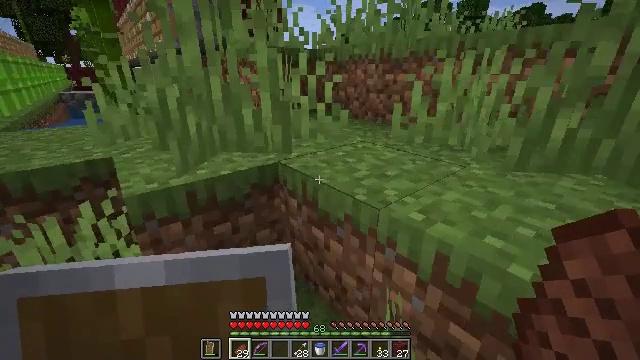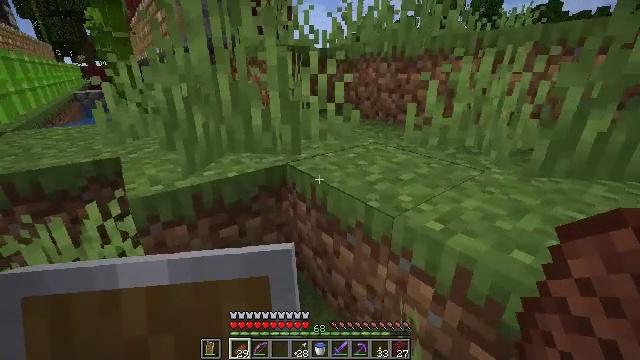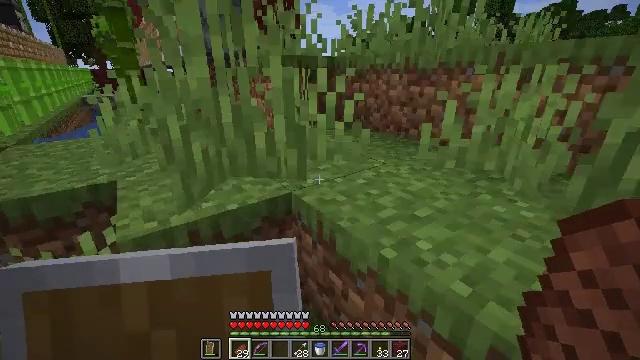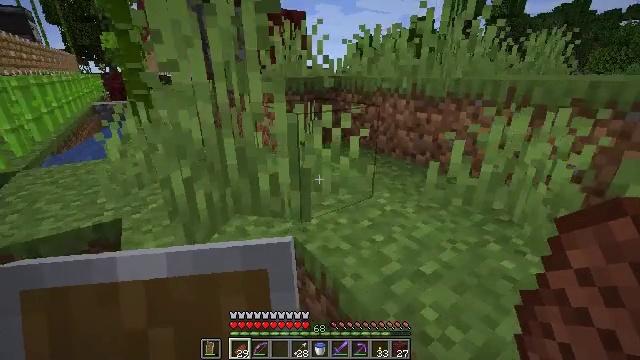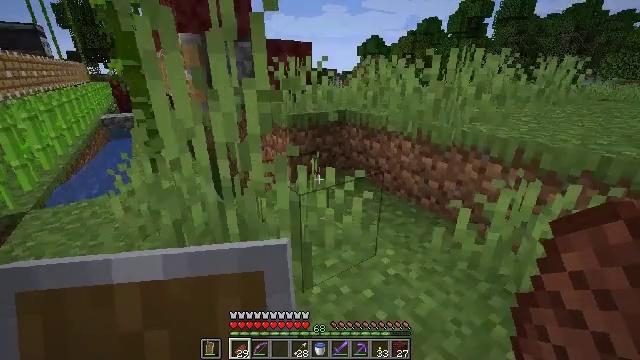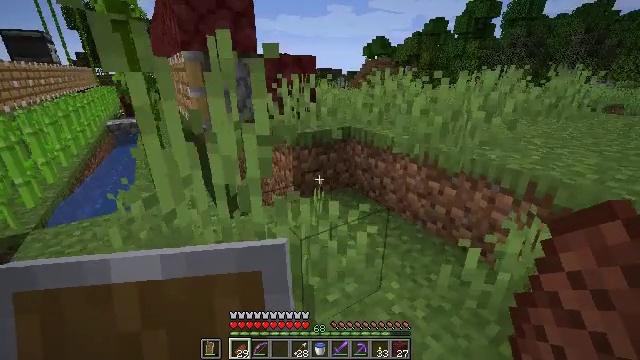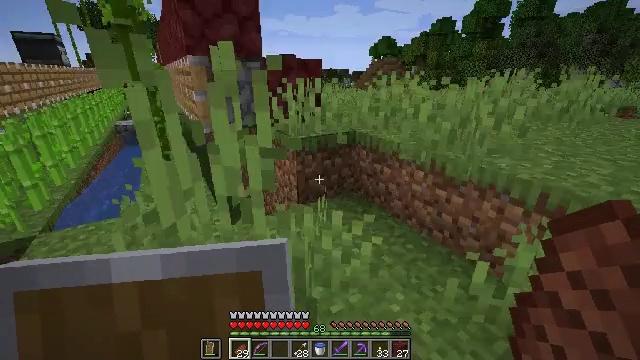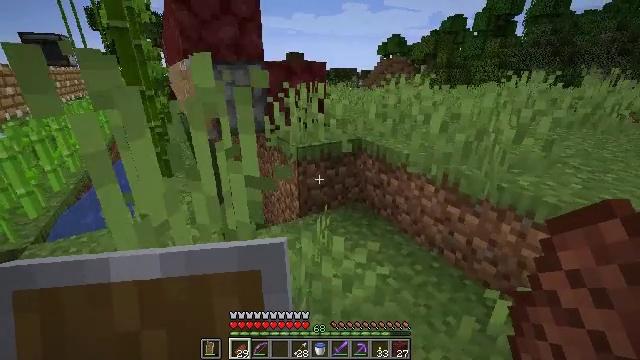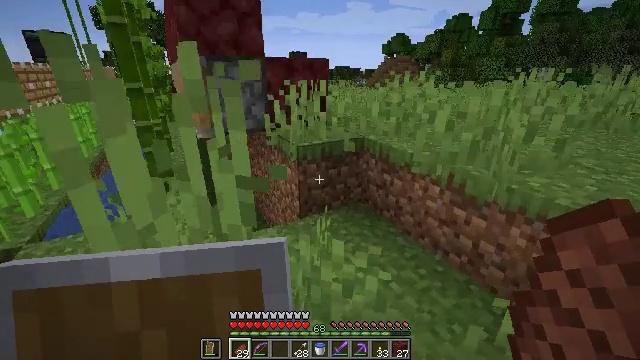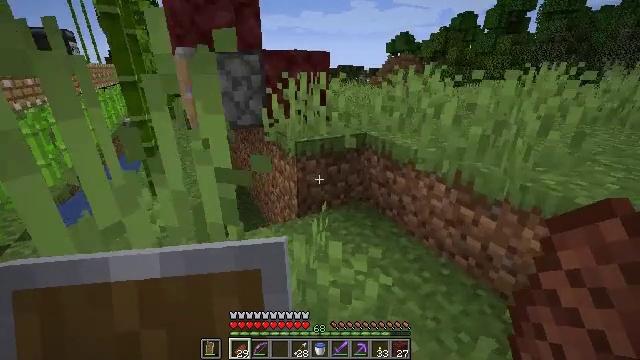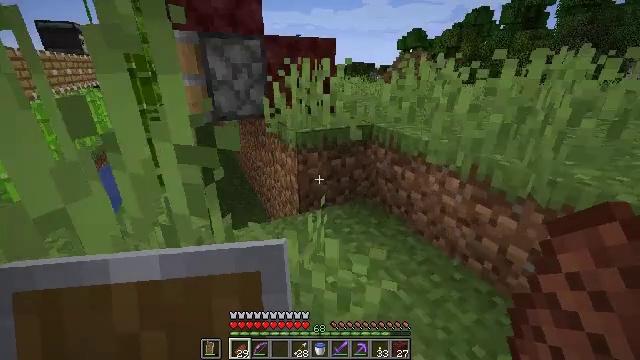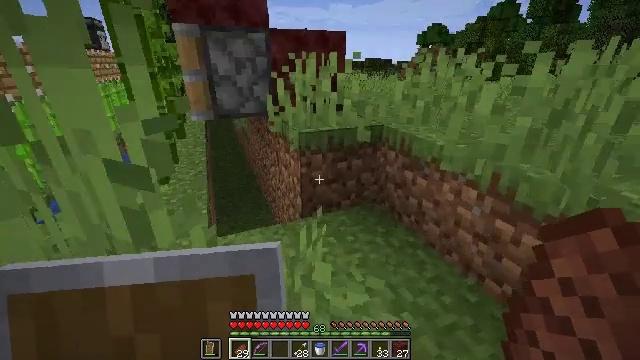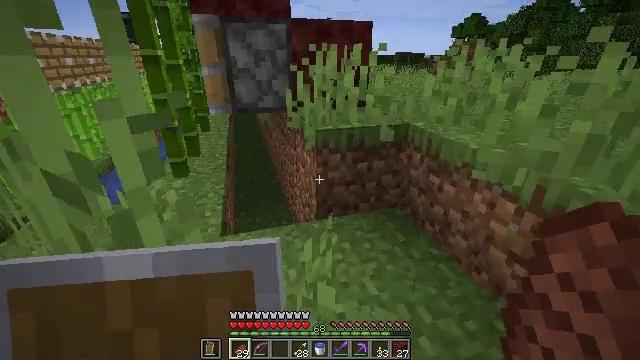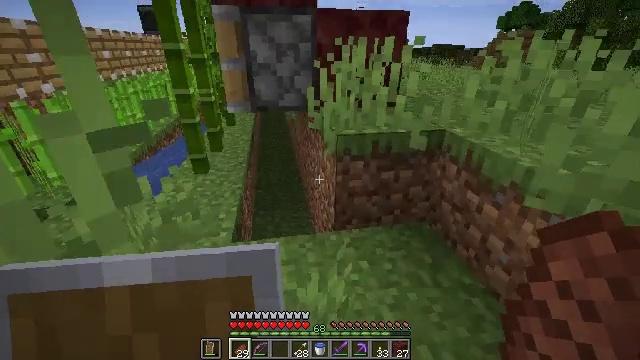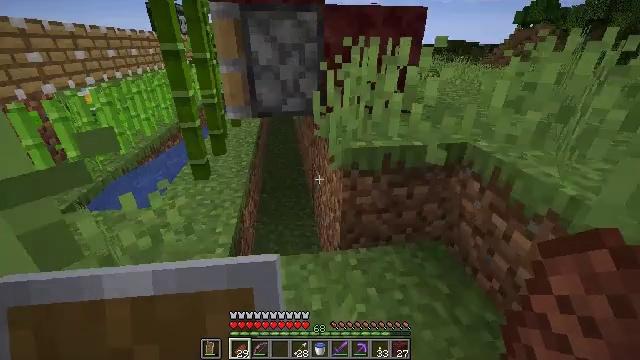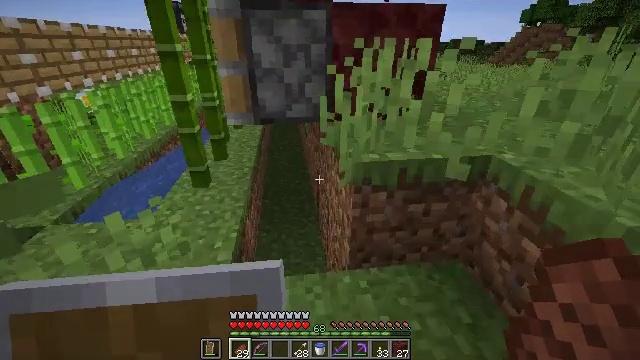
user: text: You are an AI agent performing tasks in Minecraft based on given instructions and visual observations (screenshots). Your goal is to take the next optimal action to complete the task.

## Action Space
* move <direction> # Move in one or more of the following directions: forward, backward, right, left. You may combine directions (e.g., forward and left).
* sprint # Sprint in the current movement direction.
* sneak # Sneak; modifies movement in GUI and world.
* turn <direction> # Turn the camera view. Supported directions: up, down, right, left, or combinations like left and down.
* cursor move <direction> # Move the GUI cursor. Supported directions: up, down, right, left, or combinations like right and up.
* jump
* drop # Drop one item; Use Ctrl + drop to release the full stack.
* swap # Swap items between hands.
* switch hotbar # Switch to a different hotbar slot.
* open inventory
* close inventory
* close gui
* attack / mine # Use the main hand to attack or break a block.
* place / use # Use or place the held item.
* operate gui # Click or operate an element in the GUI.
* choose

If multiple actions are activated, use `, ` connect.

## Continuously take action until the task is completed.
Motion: motion action
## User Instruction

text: Mine the pumpkin from the ground.
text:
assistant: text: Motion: move forward, turn left
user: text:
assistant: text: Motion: move forward, turn left, jump
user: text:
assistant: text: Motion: move forward, turn left, jump
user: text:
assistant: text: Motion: move forward, turn left, jump
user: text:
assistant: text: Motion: move forward, turn left
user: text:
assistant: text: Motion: move forward and move right, turn left
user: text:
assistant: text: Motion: move forward and move right, turn left
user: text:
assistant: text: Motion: move forward and move right
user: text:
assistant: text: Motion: move forward and move right
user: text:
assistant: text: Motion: move forward and move right, turn left
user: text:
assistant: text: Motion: move forward, turn left
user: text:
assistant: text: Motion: move forward, turn left and down
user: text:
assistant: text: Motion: move forward, turn left and down
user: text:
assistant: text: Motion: move forward, turn left
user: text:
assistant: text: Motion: move forward and move left
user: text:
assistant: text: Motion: move forward and move left, turn left
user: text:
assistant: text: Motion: move forward and move left
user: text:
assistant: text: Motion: move forward
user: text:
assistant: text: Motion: move forward
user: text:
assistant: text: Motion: move forward
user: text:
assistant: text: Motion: move forward
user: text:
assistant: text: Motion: move forward
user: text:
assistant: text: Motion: move forward
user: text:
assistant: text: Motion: move forward
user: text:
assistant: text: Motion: move forward and move right
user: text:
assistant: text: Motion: move forward and move right
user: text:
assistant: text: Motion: move forward
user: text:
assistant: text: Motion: move forward
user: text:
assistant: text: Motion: move forward, turn left and up
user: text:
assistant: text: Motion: move forward, turn left and up